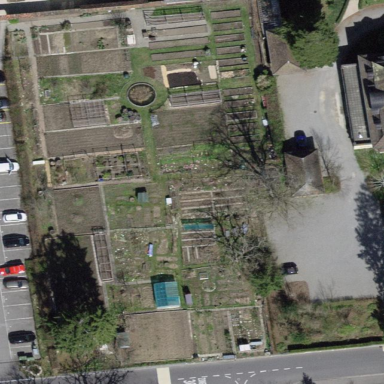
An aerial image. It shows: Allotments area.